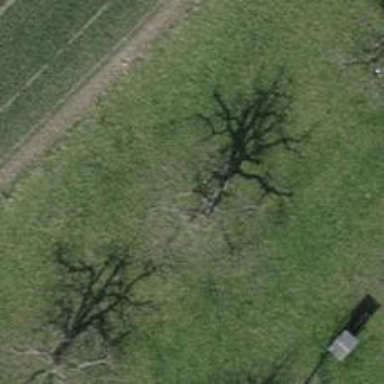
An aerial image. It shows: Agricultural area with broadleaved deciduous trees.